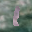
Label: 1